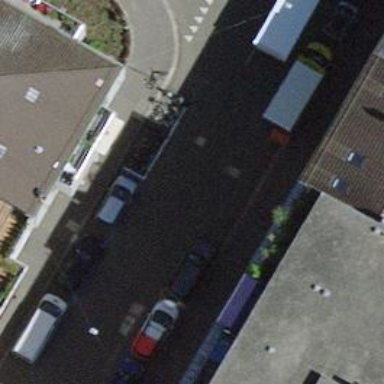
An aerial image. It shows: Bicycle parking area with stands.